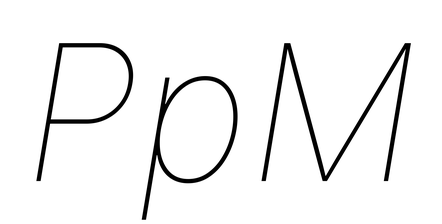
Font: Inter-Italic_Thin_Italic